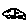
Label: car